Interaction volume radius: 5 \u00c5
Interaction volume height: 20 \u00c5
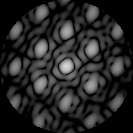
Disorder parameter: 0.2039